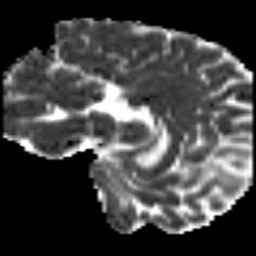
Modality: MD
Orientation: sagittal
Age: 21
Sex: female
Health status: healthy
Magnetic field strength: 3 T
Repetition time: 8.4 s
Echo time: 0.0926 s